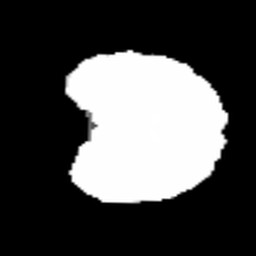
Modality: FA
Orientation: coronal
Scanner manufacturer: siemens
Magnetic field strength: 3 T
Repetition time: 3.6 s
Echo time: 0.092 s